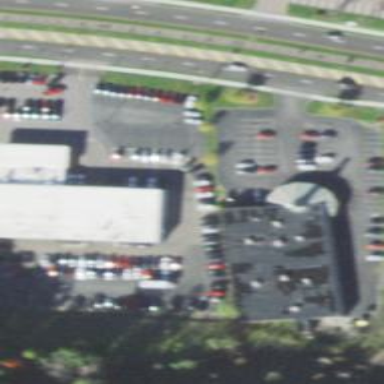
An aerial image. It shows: Building housing car shop.